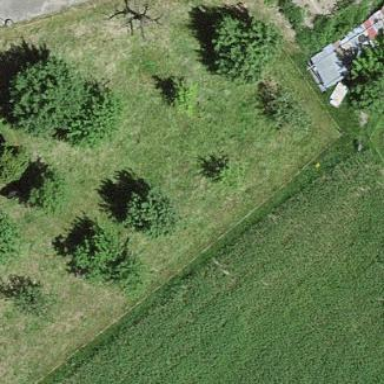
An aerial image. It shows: Orchard.